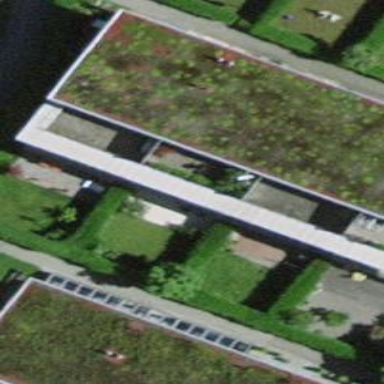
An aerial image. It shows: Terrace building with flat roof.